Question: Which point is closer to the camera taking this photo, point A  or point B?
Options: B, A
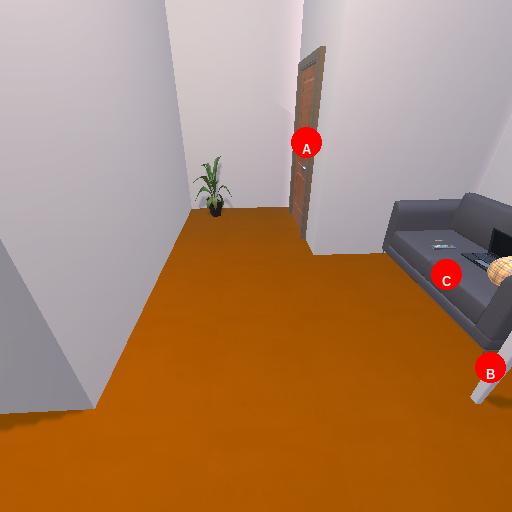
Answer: B